Question: I don't know how it has been enabled, please help me to disable this special characters in eclipse java class.

Thanks in advance!
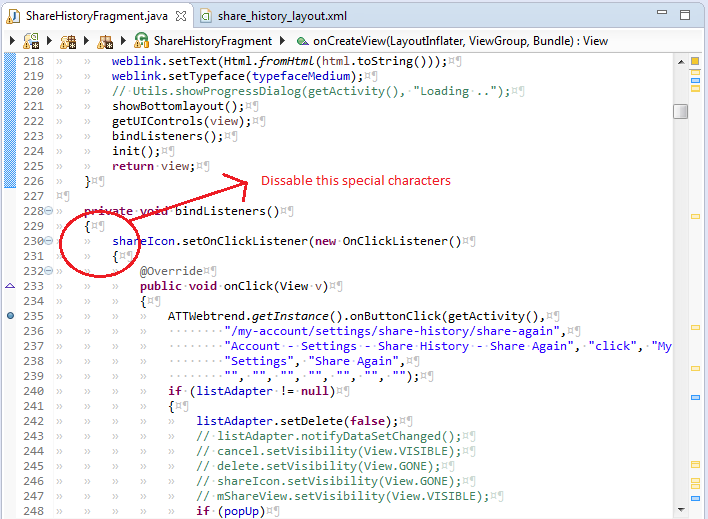
Answer: It is under Preferences > General > Editors > Text Editors. There is a 'checkBox' labeled "Show whitespace characters". If you unchecks this the editor switches back to normal.